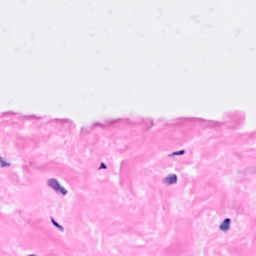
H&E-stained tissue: Breast